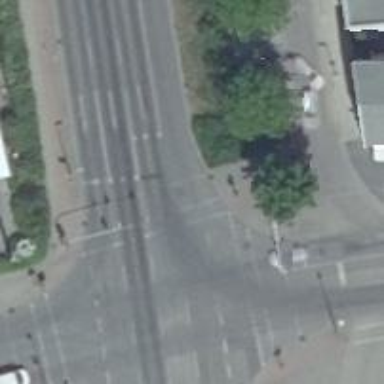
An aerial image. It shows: Traffic signals at road crossing.